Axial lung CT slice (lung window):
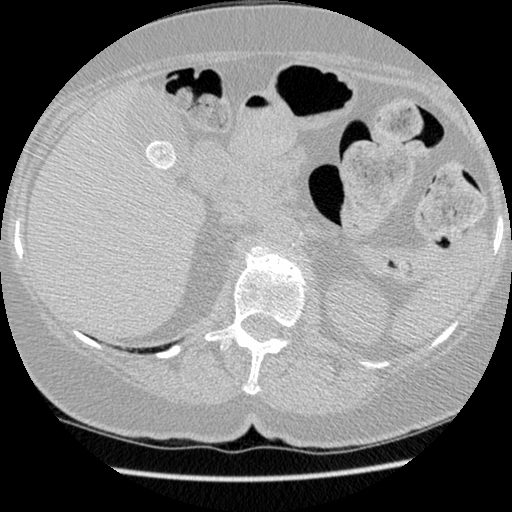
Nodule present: no